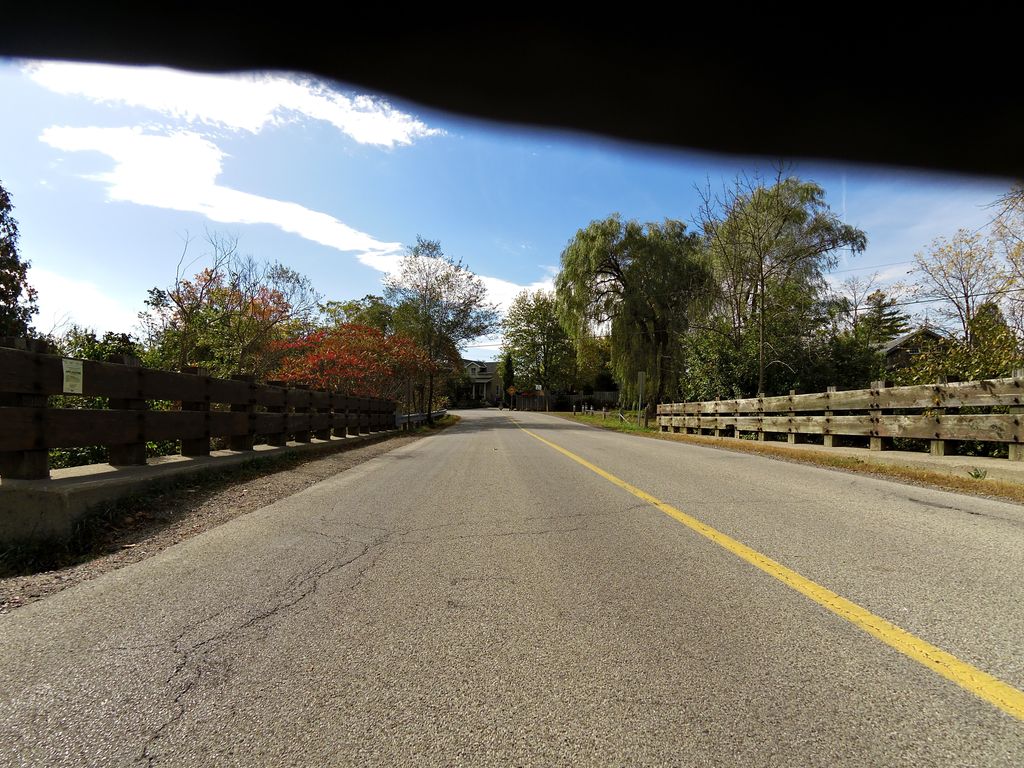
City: hamilton